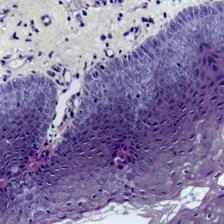
Diagnosis: Normal